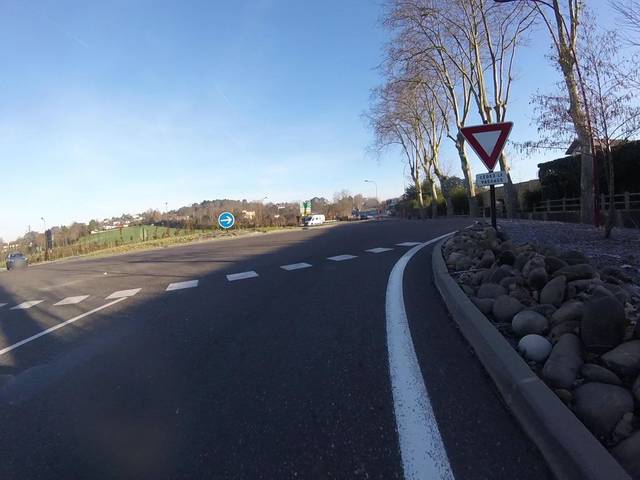
Region: France
Coordinates: 43.372, -1.681